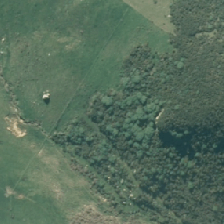
Land cover: grose_broom